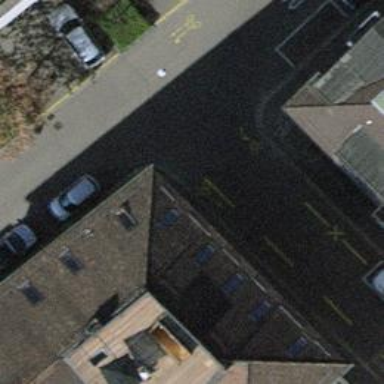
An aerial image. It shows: Kerb barrier.